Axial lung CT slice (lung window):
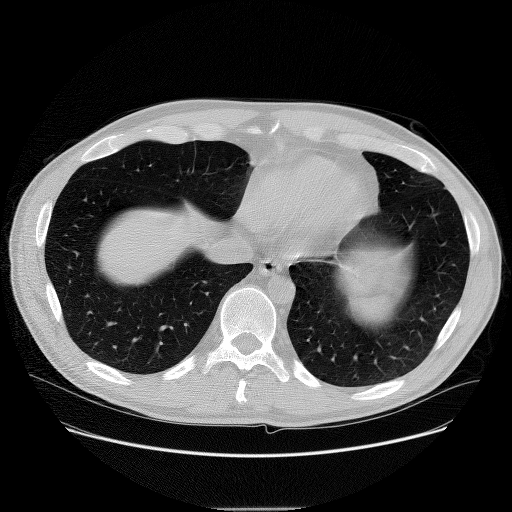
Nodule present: no